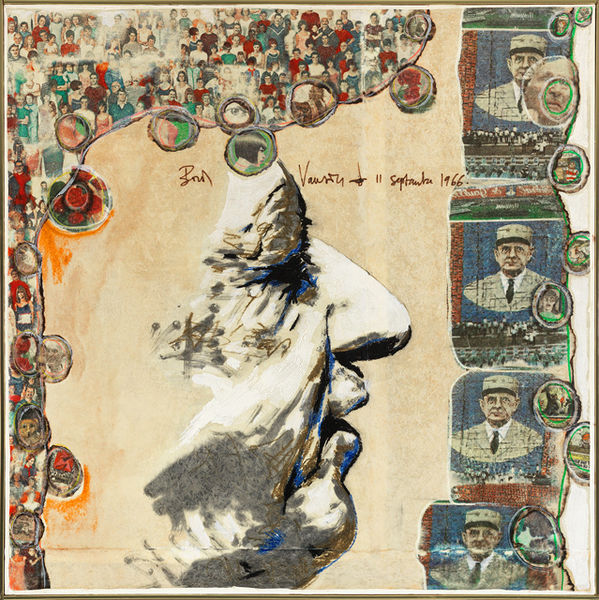
Titel: La Colombe - de Gaulle, La Colombe - de Gaulle
Künstler: Boris Vansier
Standort: Amherst (Massachusetts, USA)
Institution: Mead Art Museum, Amherst College
Schlagwörter: mann, menschen, bunt, nase, profil, zeichnung, alt, gesichter, falten, gesicht, bildnis, portrait, schrift, papier, blue, crowd, hat, men, military, people, red, white, face, france, gray, green, nose, pattern, pink, print, brown, collage, politik, menschenmenge, profile, man, skin, head, orange, eyes, spanish, uniform, paper, color, mouth, wrinkles, french, faces, writing, tie, portraits, abstract, bright, ink, colored, circle, circles, eye, clown, citizens, blurry, round, standing, mosaic, crowds, heads, text, mexican, general, wrinkle, tear, praint, tears, 1966, blur, stamps, absurd, politician, neon, disc, de gaulle, september, multiples, repeated, brad, 11, poker chip